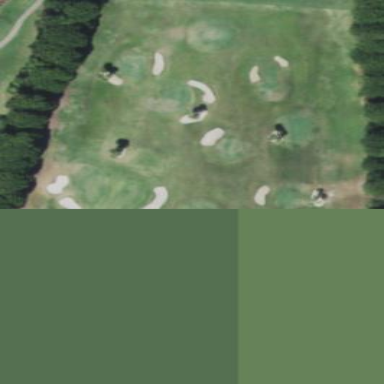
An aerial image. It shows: Grassy area designated for driving range golf.